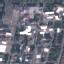
Land use / land cover: Industrial